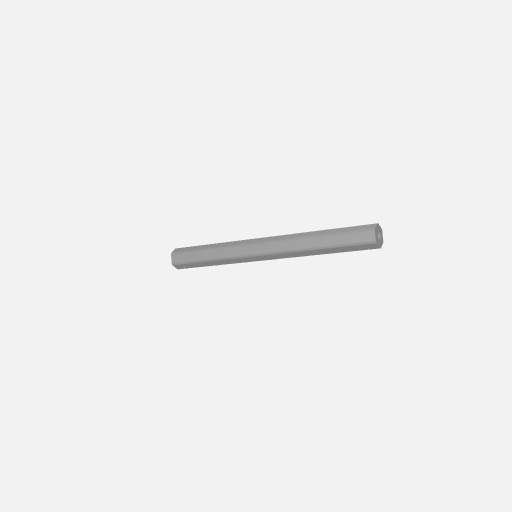
Part: Shaft12ROD120